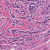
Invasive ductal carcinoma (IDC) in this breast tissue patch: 0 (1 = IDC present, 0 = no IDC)